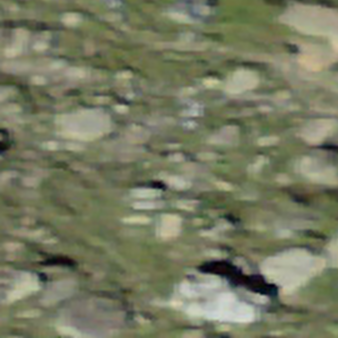
Label: bouldering_area